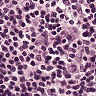
Metastatic tissue present: no